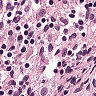
Metastatic tissue present: no